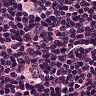
Metastatic tissue present: yes